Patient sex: M
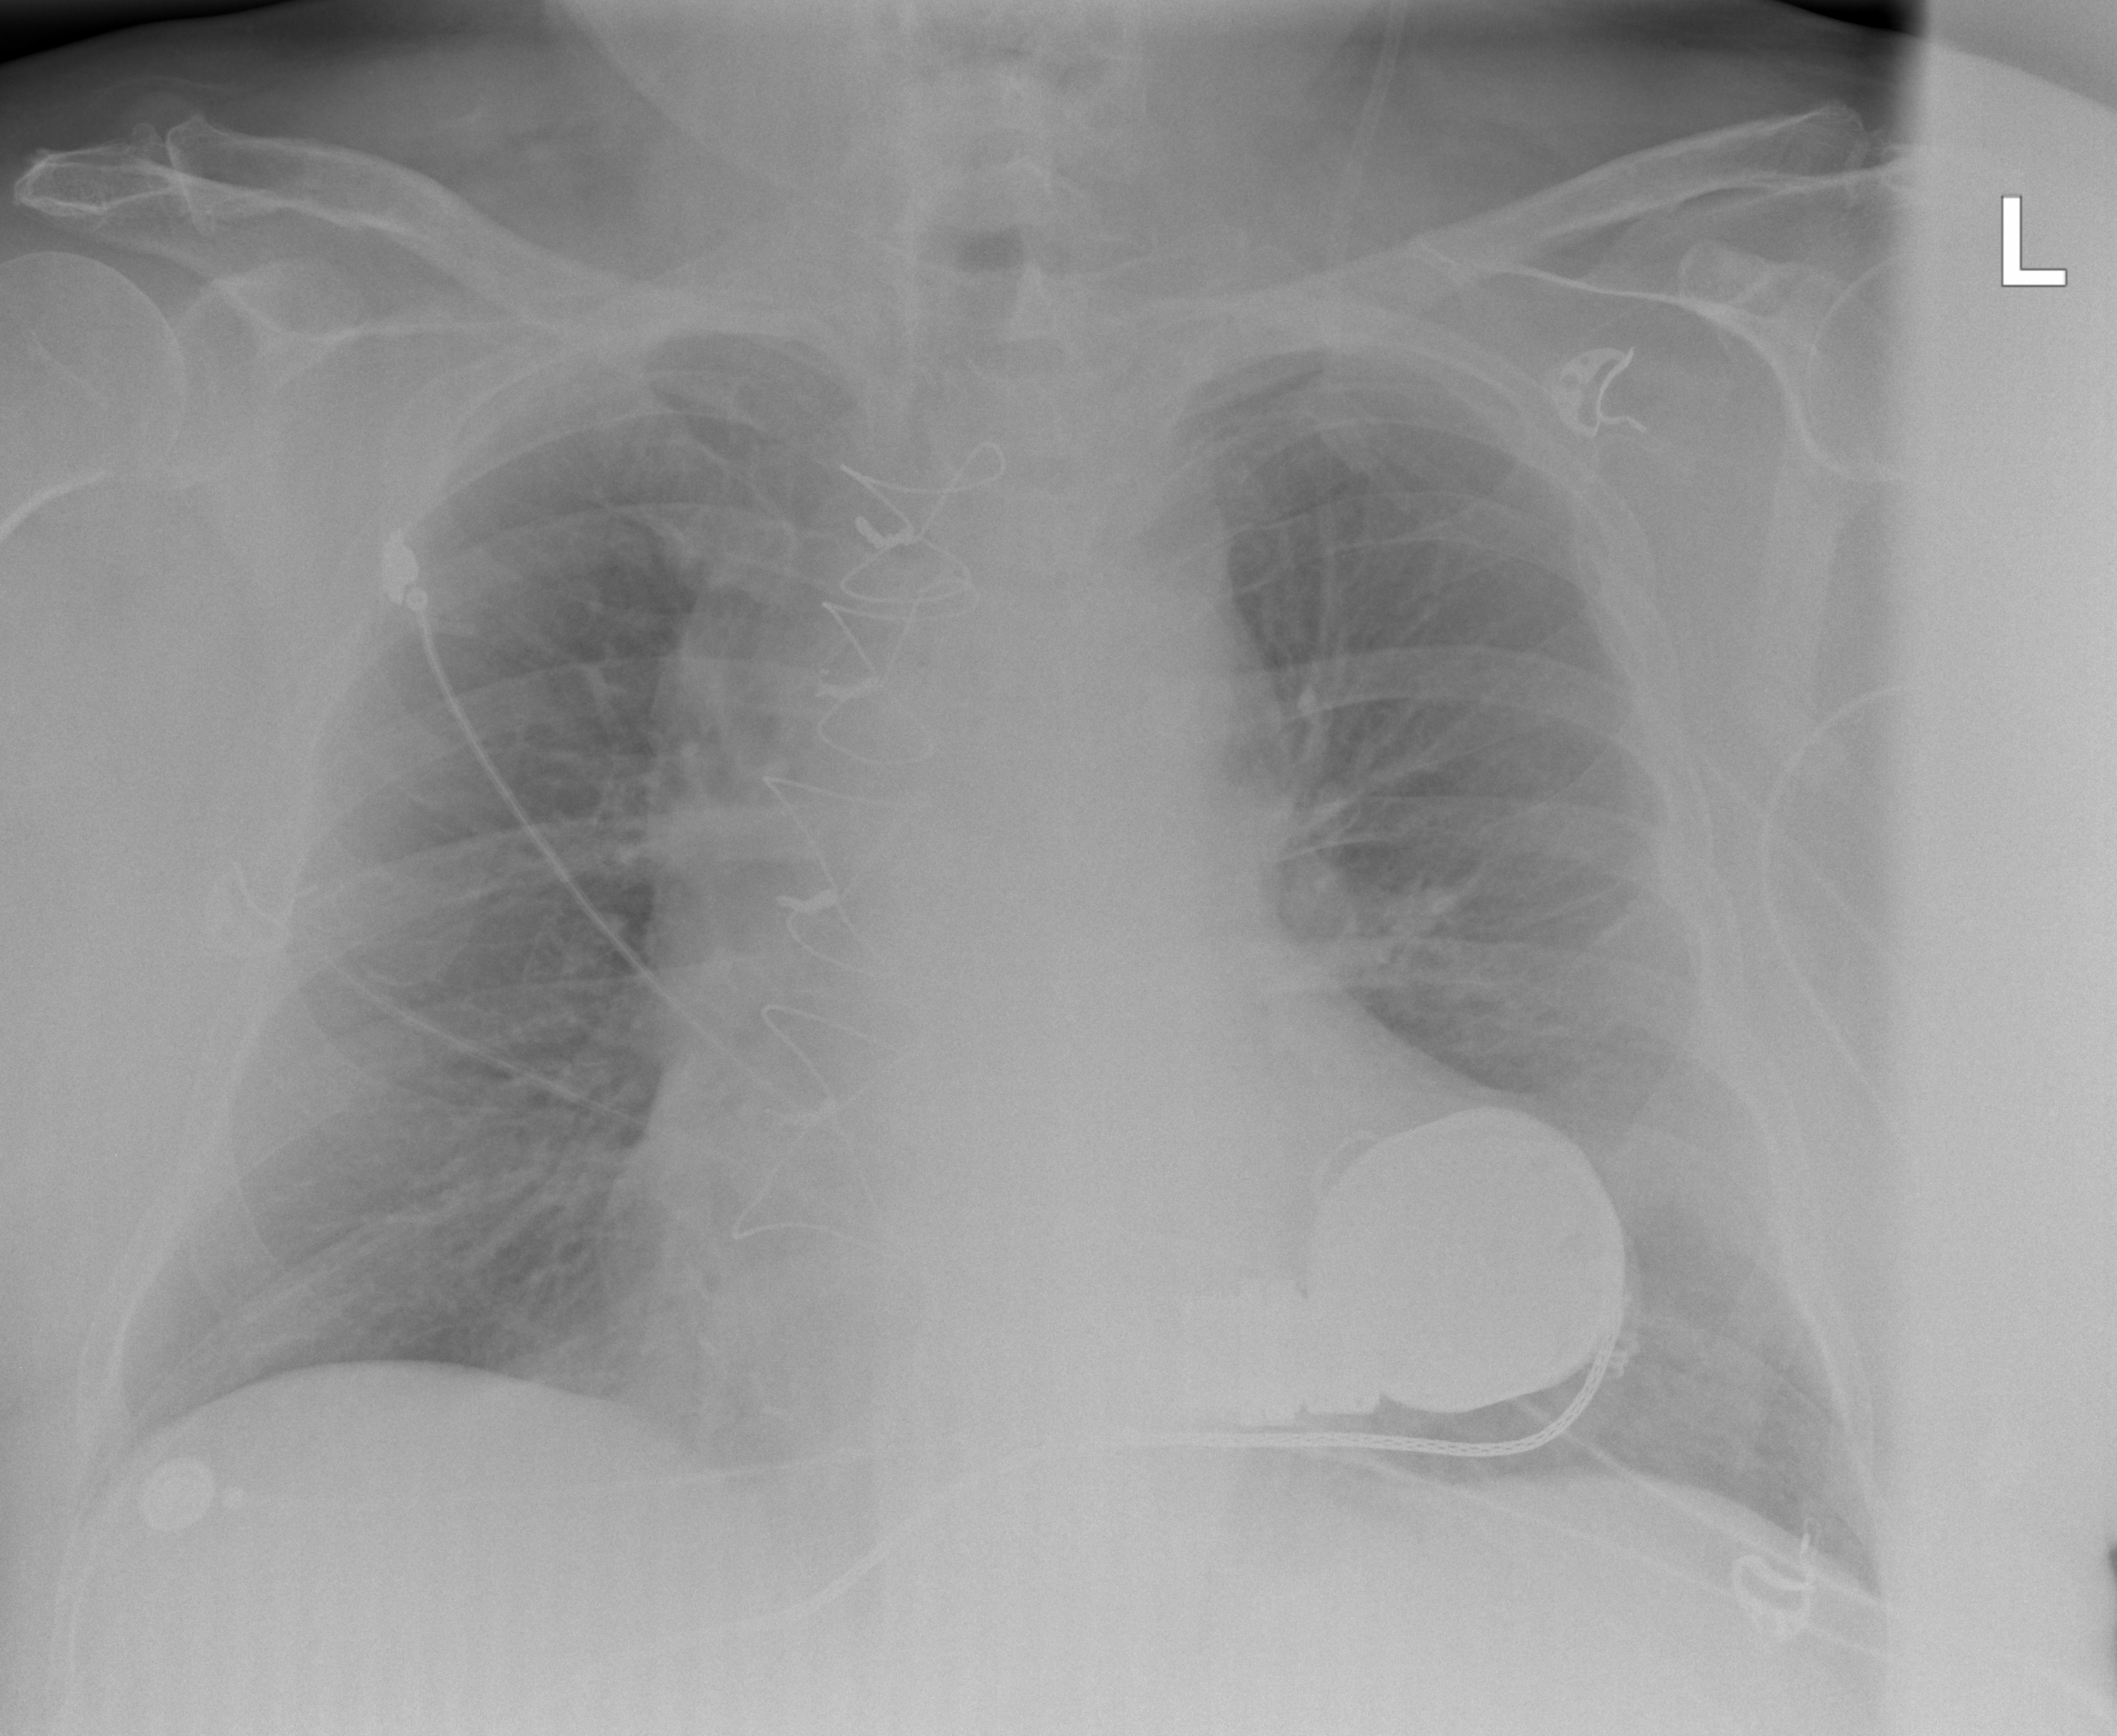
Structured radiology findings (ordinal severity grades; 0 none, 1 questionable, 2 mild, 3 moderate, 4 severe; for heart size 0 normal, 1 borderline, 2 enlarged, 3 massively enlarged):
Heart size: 2
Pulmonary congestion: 2
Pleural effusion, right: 0
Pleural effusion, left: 0
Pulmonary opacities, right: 0
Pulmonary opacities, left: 0
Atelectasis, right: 0
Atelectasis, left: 2